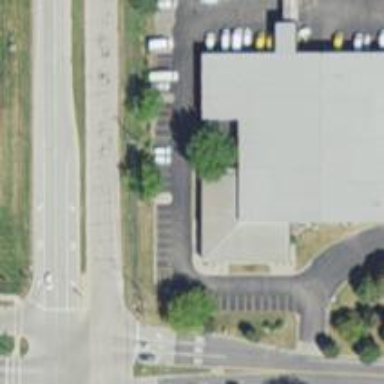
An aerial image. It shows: Post office.